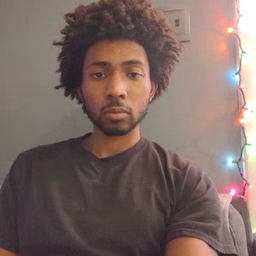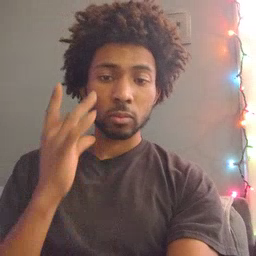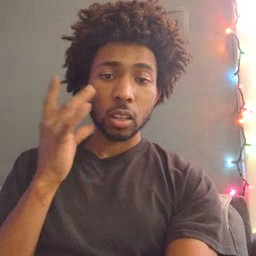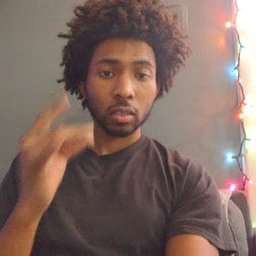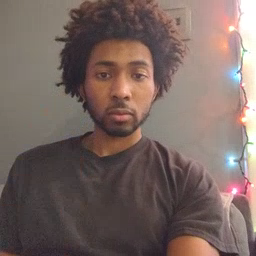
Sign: cat